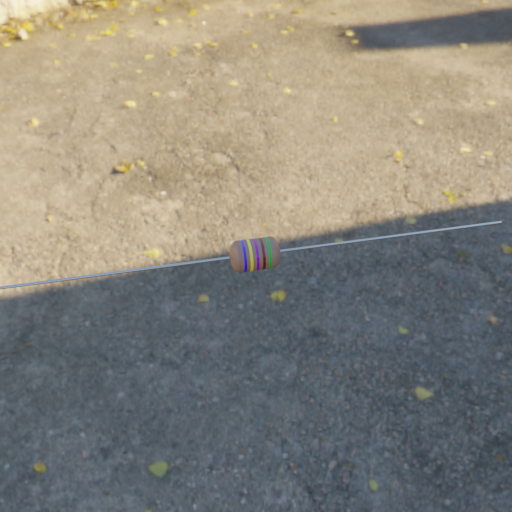
Resistor colour bands (in order): blue, yellow, violet, brown, green